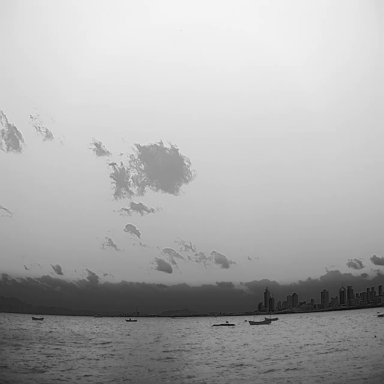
There are four bulk_carriers in the infrared image.